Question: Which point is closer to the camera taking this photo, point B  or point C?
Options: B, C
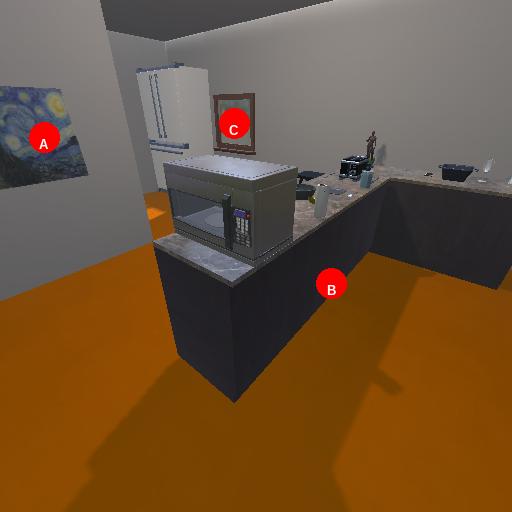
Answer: B